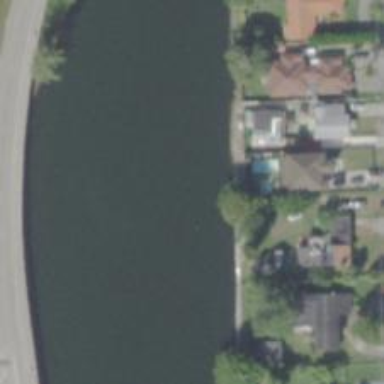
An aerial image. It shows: Canal.